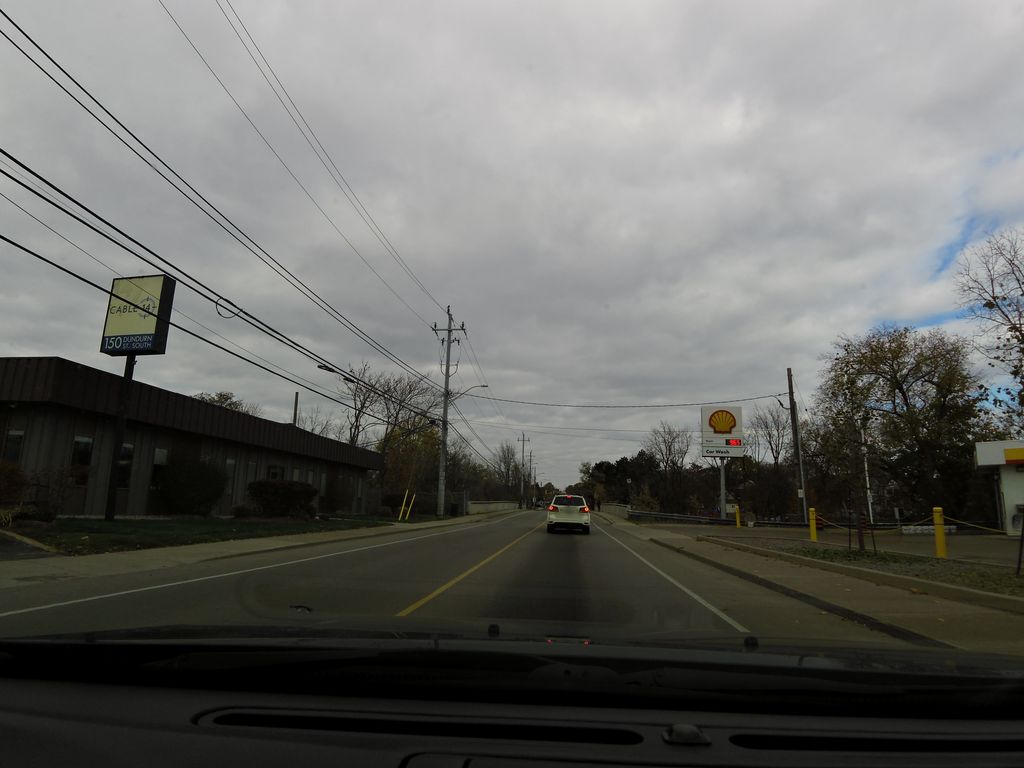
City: hamilton